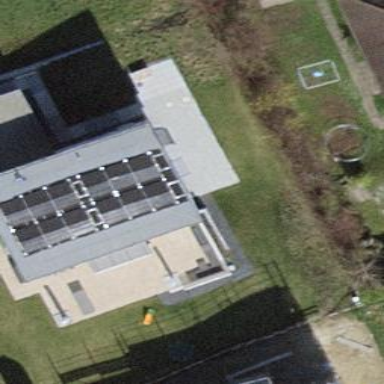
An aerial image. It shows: Solar power generator using photovoltaic method with solar photovoltaic panel types.